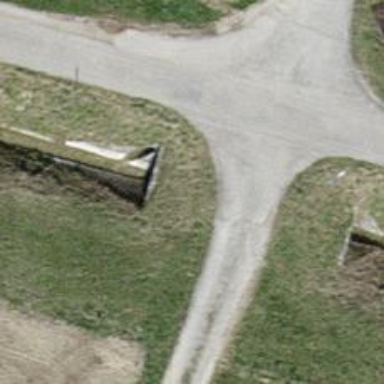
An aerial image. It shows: Drain passing through culvert tunnel.